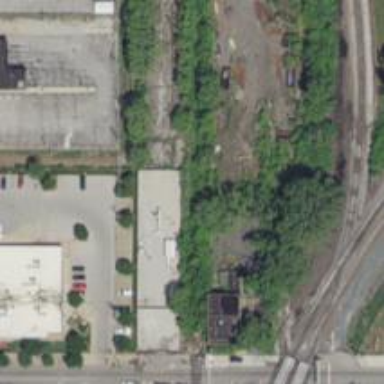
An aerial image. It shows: Abandoned railway siding.